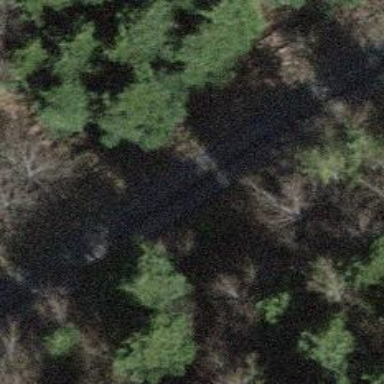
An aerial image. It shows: Unclassified road with asphalt surface and grade 2 track type.